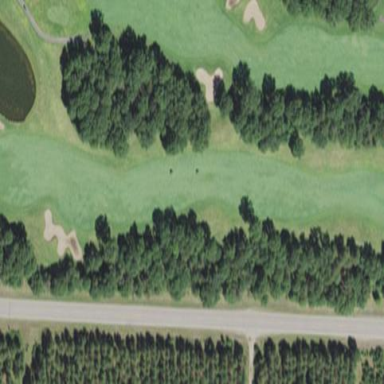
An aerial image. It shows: Golf fairway surrounded by grass.